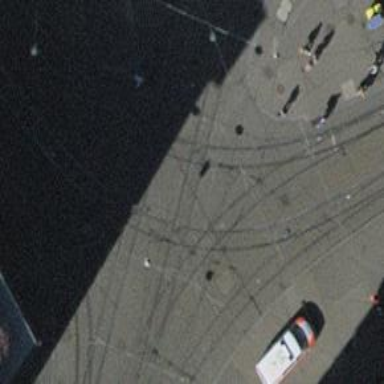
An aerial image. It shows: Railway crossing.